Aerial crown-view tile of a tropical tree (Barro Colorado Island, Panama), acquired 20250414:
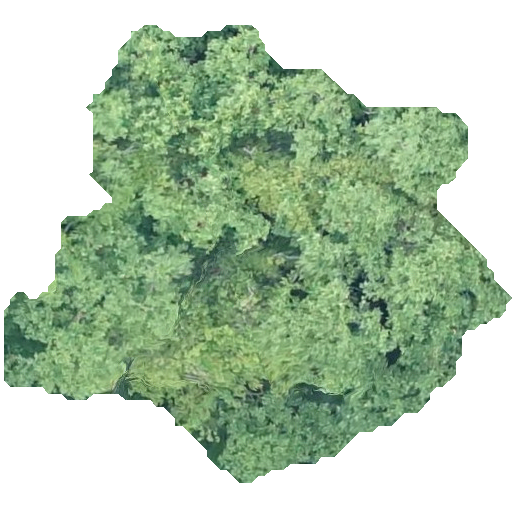
Species: Hieronyma alchorneoides
GBIF accepted scientific name: Hieronyma alchorneoides
Crown area: 215.287 m²